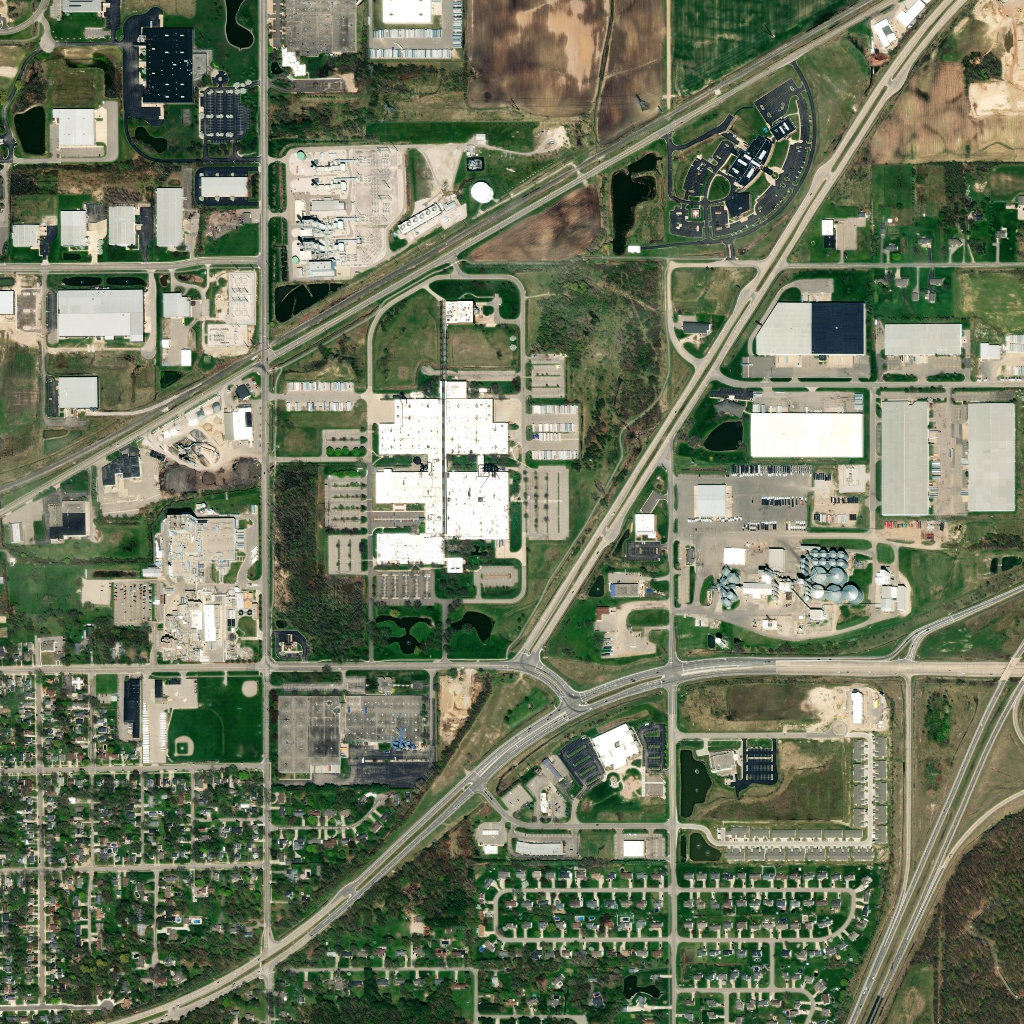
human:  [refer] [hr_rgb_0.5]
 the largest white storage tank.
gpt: <box>[[45, 17, 48, 20, 0]]</box>